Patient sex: F
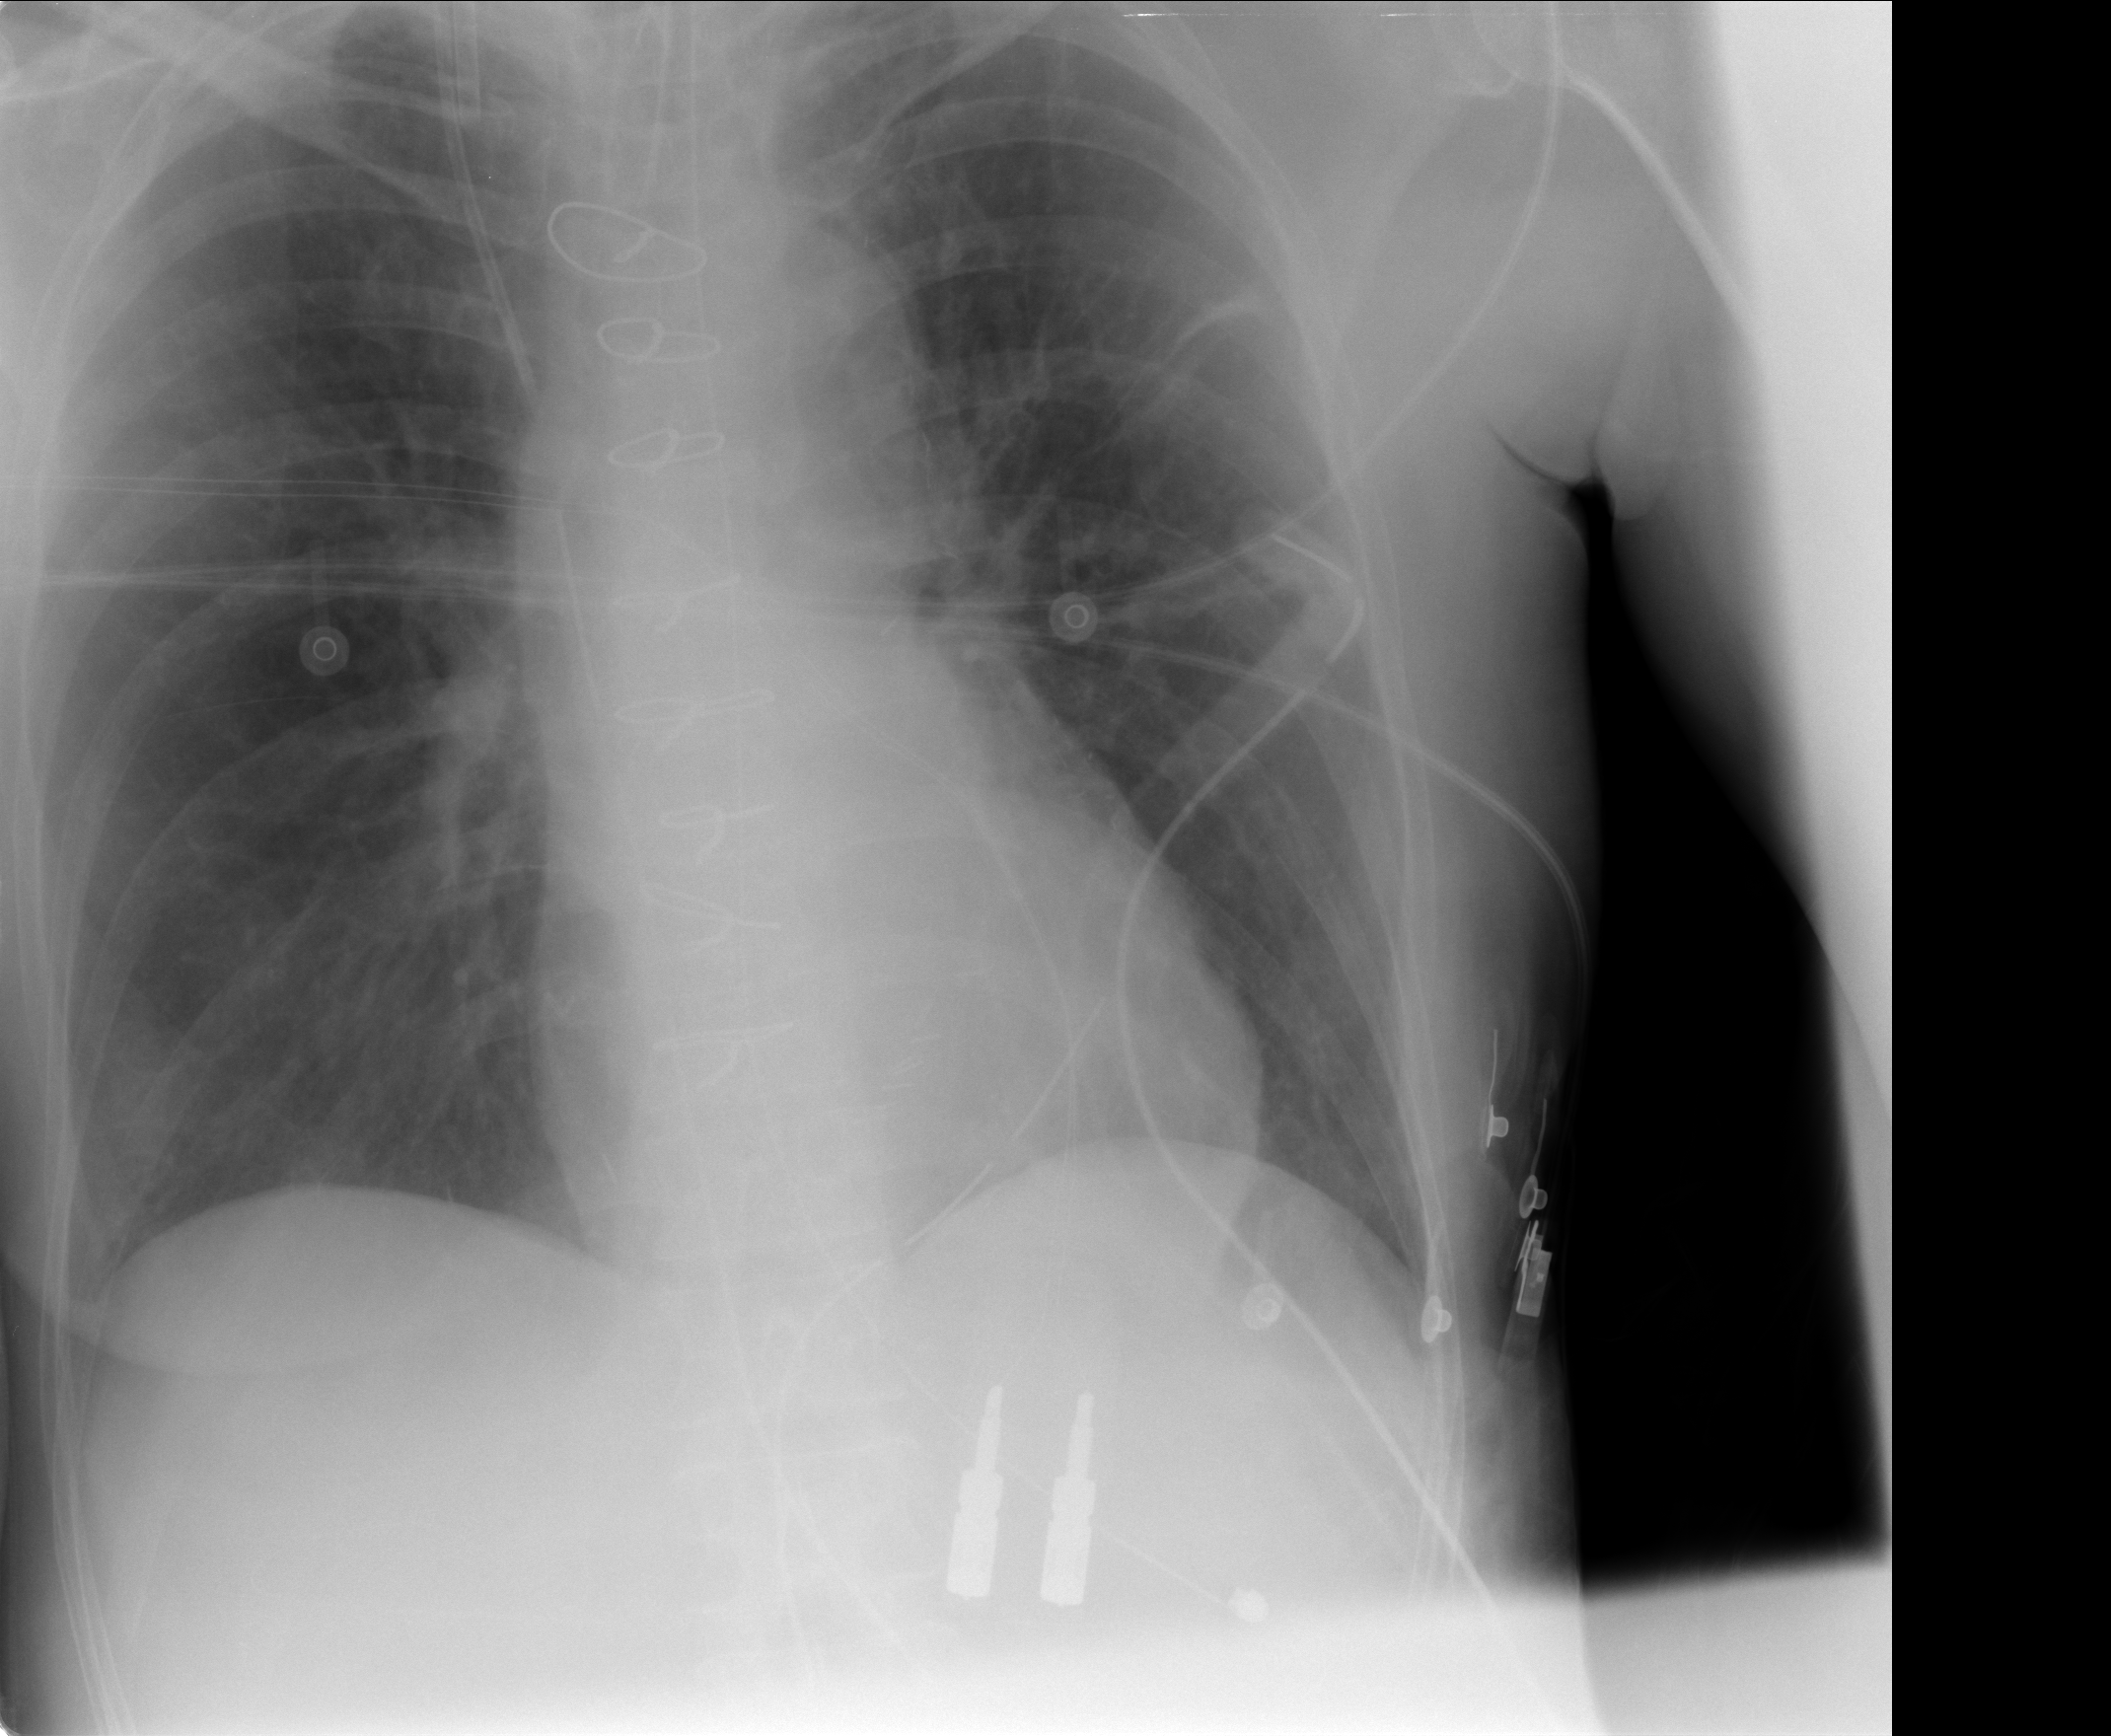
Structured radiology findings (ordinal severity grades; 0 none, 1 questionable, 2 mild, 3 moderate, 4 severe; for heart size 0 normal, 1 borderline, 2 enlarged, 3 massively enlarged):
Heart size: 0
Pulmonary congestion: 2
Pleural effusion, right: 0
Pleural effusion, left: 0
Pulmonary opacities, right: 0
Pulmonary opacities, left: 0
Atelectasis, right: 0
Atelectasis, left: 0